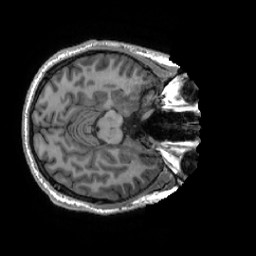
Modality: T1w
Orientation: axial
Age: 26
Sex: male
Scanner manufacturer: ge
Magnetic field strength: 3 T
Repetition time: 0.007348 s
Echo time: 0.003036 s